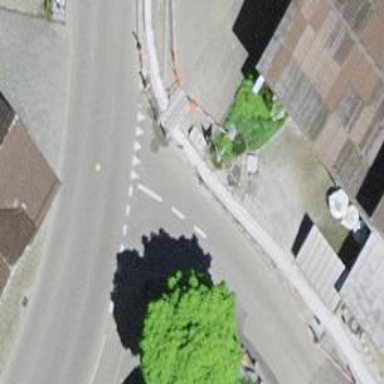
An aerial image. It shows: Road with "give way" sign.